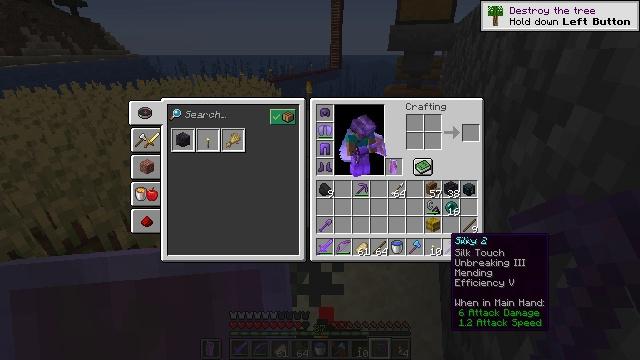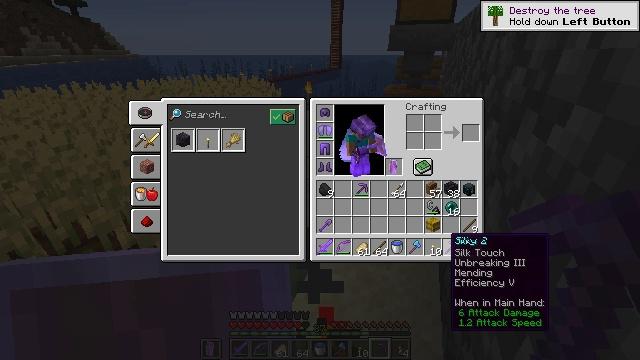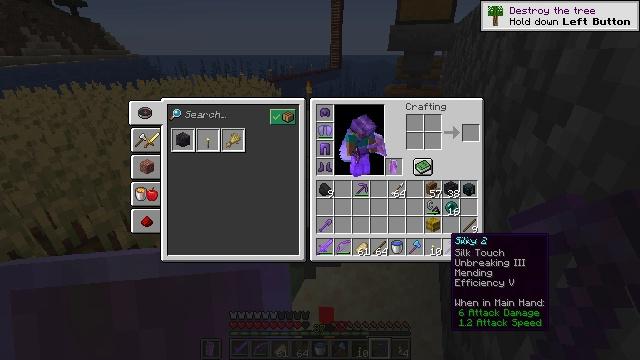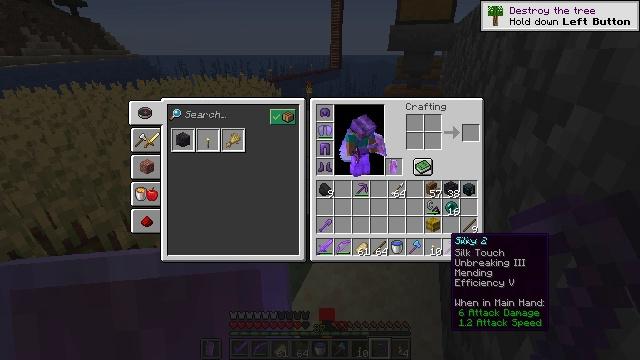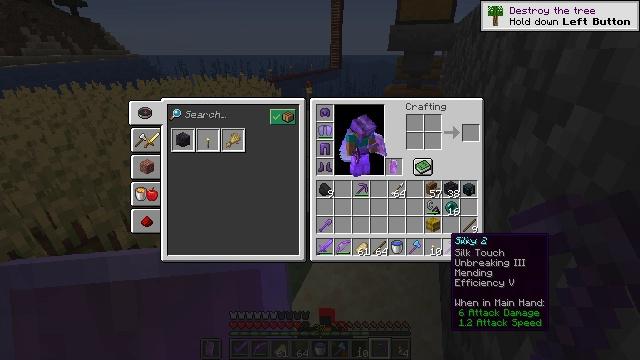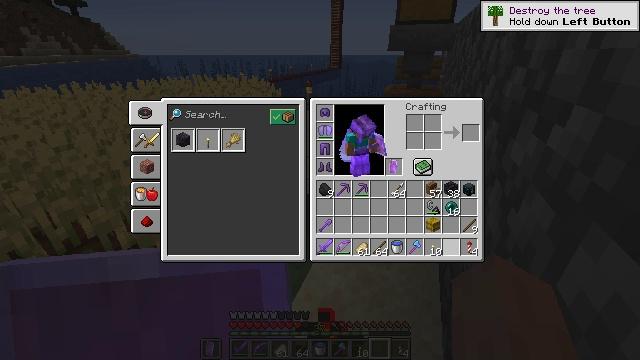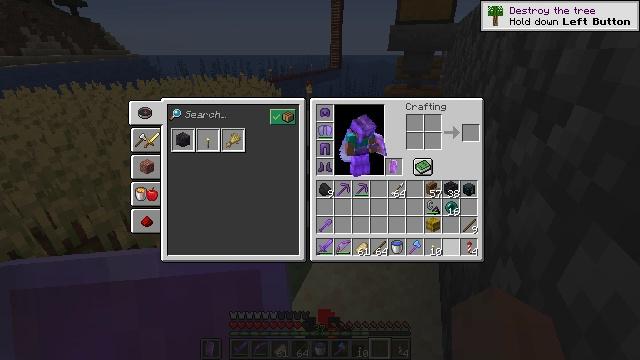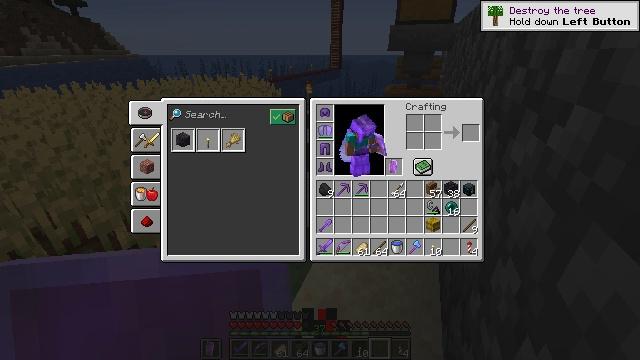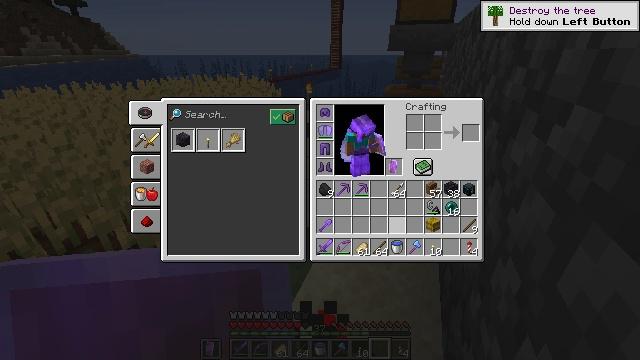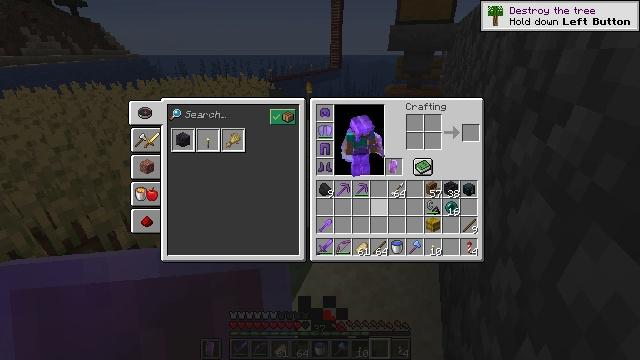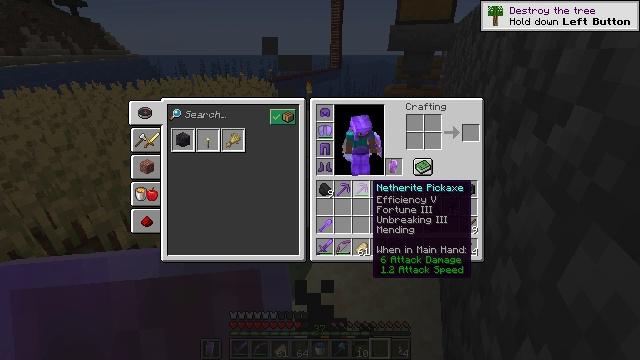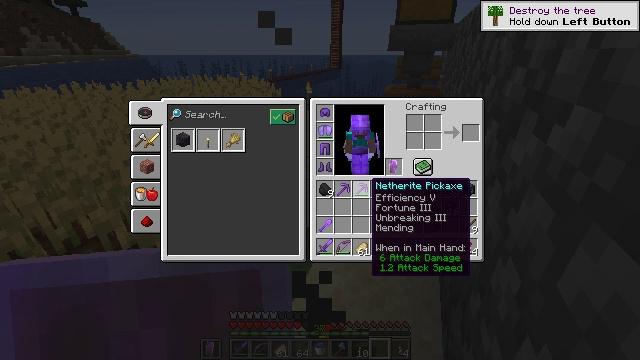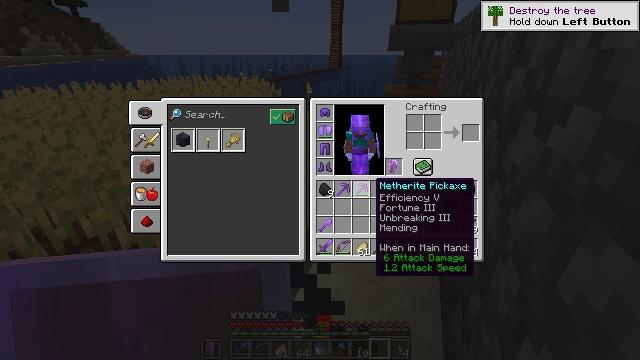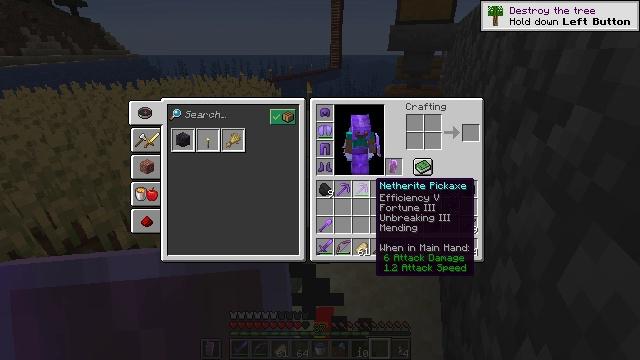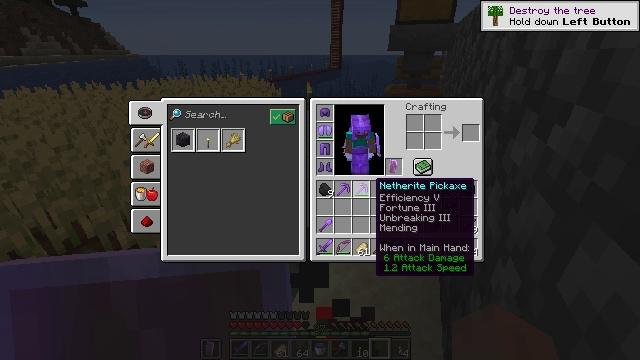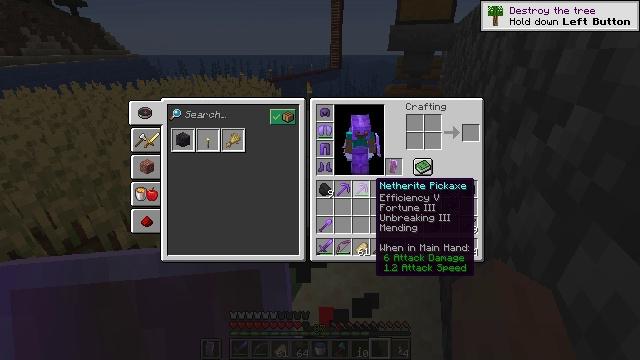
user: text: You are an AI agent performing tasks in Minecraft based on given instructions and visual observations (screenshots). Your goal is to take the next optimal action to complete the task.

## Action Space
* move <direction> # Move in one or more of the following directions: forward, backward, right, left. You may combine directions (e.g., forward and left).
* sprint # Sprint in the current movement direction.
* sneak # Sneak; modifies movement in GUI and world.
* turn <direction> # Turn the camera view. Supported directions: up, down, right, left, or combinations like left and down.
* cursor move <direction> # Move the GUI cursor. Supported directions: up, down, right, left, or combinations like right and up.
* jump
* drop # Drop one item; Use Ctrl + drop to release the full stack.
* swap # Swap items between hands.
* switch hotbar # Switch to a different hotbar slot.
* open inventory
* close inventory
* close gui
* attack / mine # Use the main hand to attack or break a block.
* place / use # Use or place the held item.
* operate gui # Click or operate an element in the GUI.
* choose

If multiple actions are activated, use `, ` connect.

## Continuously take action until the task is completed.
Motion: motion action
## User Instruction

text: Gather wheat by left-clicking on it.
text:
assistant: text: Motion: sneak
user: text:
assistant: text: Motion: sneak
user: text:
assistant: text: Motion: sneak
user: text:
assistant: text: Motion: sneak
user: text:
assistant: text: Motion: sneak, attack / mine
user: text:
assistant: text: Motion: sneak, attack / mine
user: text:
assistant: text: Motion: sneak, turn left and up, attack / mine
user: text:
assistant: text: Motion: sneak, turn left and up
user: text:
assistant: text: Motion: sneak, turn left and up
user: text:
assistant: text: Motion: sneak, turn left and up
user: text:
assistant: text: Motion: sneak
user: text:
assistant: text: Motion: sneak
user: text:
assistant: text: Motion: sneak
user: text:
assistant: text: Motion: sneak
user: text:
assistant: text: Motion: sneak
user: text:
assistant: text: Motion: sneak
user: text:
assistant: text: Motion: sneak
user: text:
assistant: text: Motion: sneak
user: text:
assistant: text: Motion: sneak
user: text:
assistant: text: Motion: sneak
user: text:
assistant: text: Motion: sneak
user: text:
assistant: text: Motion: sneak
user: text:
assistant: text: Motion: sneak
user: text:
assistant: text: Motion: sneak
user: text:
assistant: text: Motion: sneak
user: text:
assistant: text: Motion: sneak
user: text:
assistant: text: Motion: sneak
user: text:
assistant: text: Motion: sneak
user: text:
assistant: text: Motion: sneak
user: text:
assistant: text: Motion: sneak